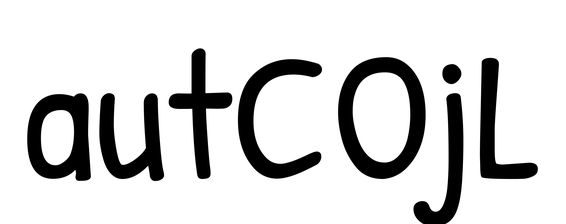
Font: PatrickHand-Regular